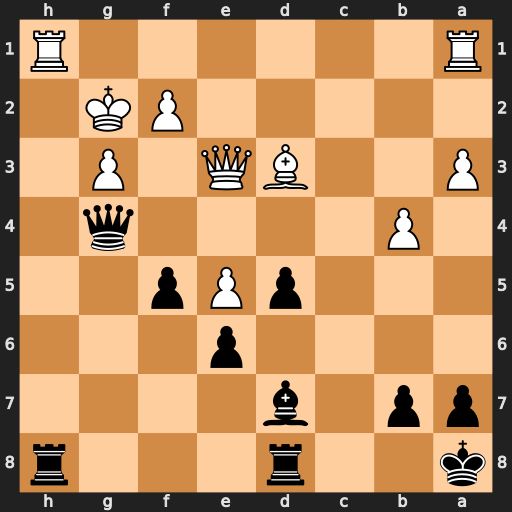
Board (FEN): k2r3r/pp1b4/4p3/3pPp2/1P4q1/P2BQ1P1/5PK1/R6R
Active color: b
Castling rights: -
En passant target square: -
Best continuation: d4 Qf4 Qxf4 gxf4 Rdg8+